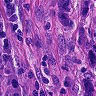
Metastatic tissue present: yes